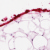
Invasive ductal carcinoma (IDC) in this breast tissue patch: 0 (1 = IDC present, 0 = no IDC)